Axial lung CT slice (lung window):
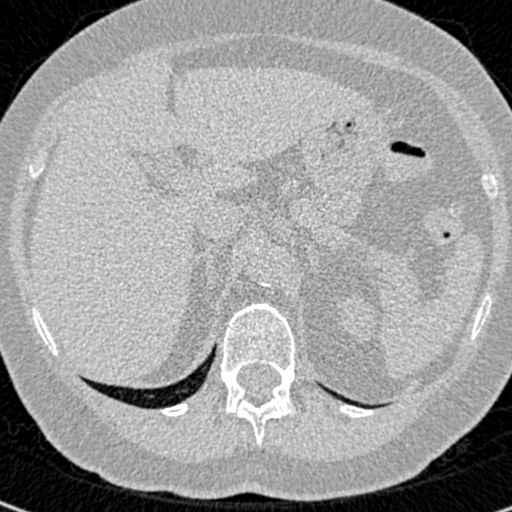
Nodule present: no